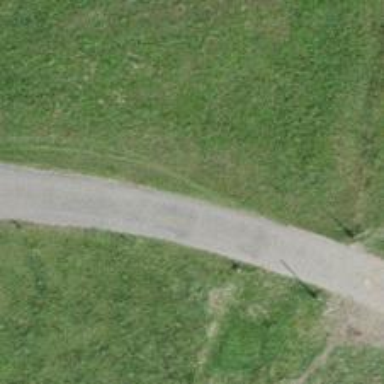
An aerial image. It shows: Unclassified road with asphalt surface.